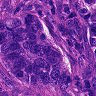
Metastatic tissue present: yes